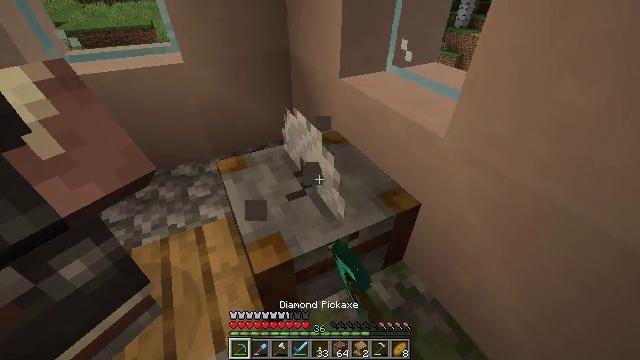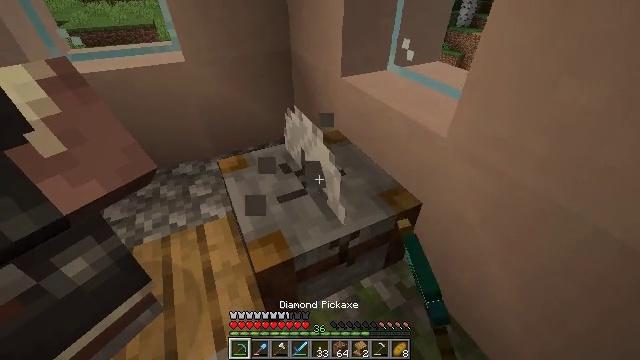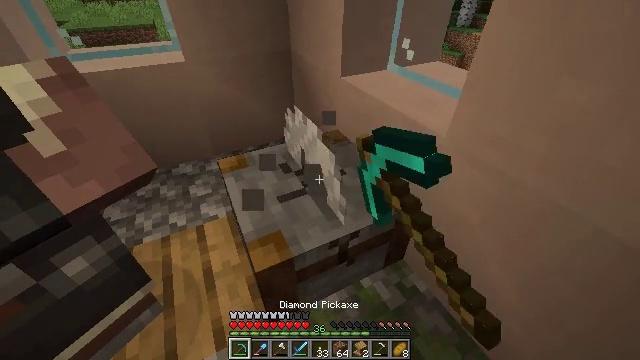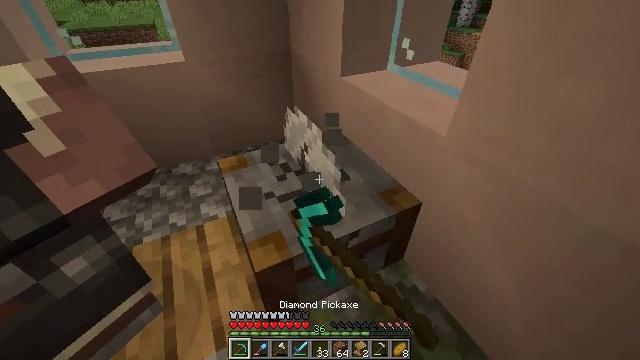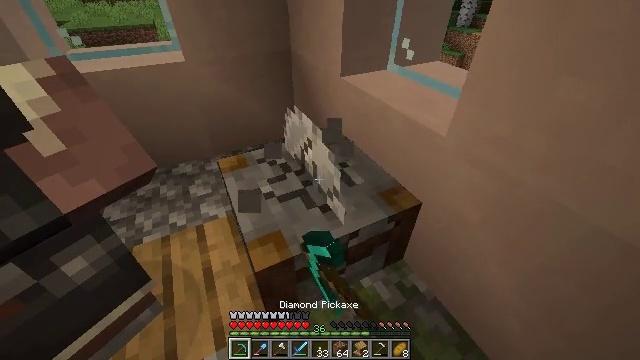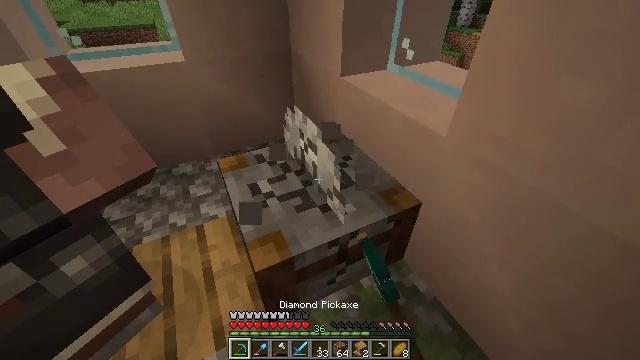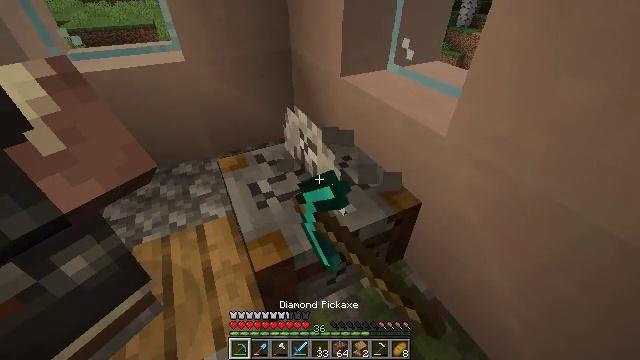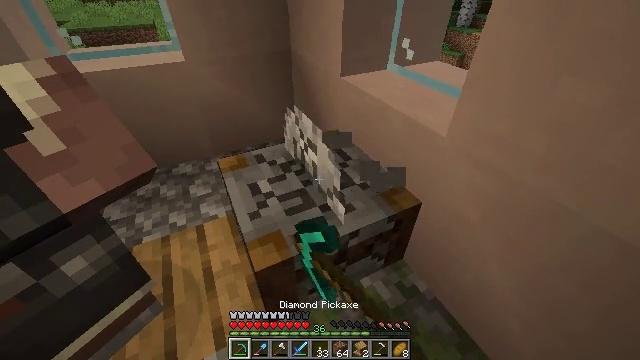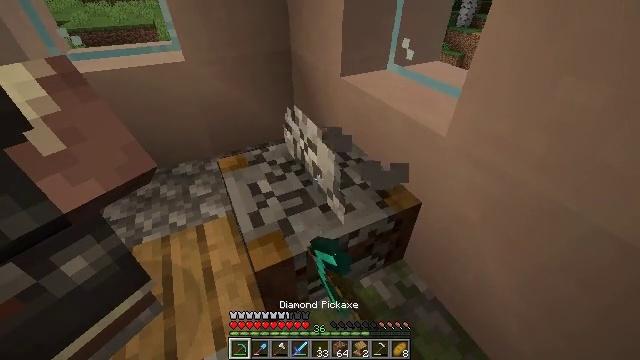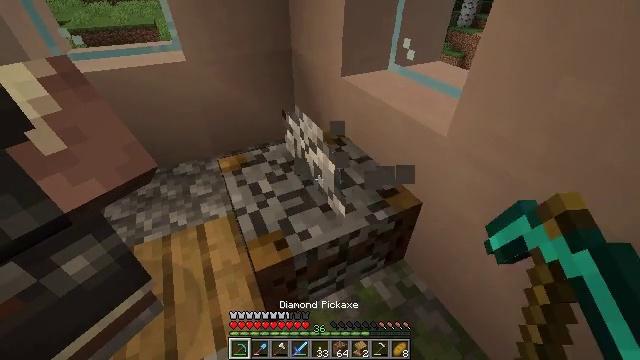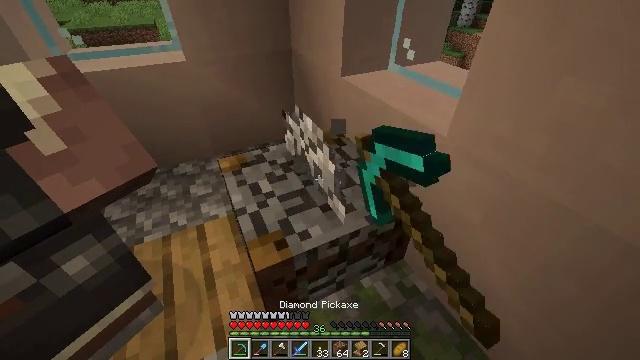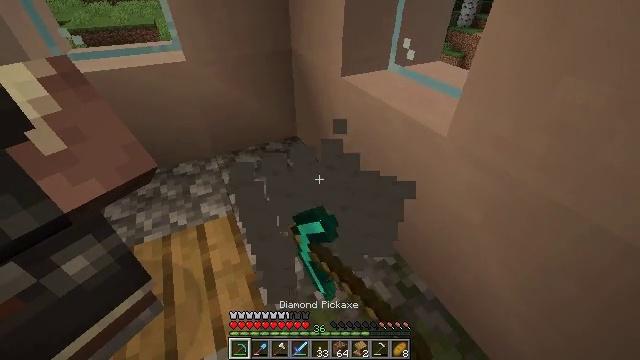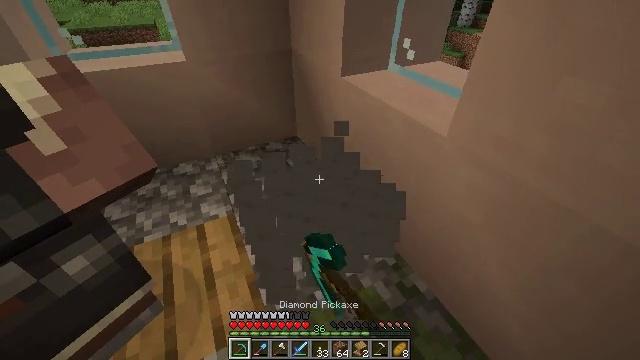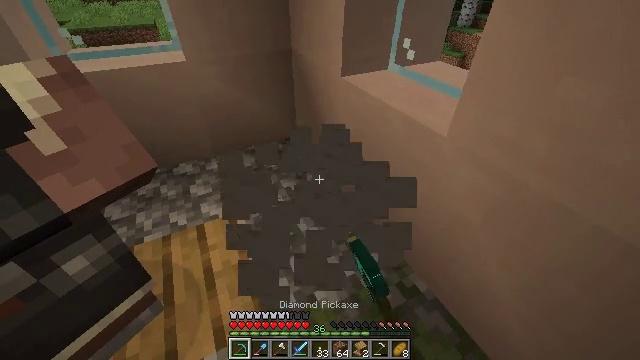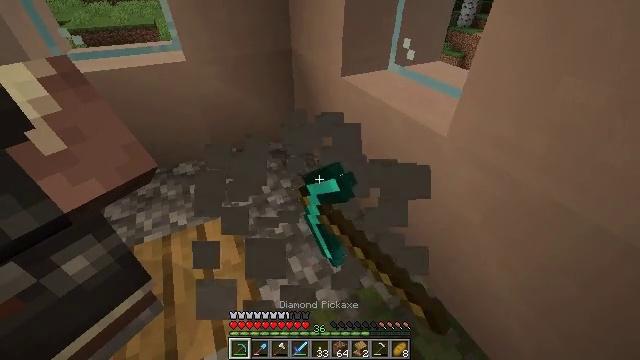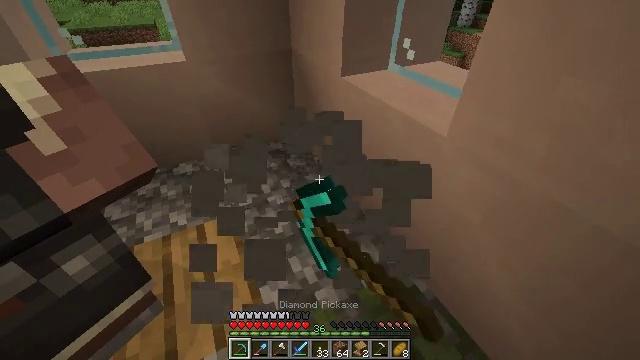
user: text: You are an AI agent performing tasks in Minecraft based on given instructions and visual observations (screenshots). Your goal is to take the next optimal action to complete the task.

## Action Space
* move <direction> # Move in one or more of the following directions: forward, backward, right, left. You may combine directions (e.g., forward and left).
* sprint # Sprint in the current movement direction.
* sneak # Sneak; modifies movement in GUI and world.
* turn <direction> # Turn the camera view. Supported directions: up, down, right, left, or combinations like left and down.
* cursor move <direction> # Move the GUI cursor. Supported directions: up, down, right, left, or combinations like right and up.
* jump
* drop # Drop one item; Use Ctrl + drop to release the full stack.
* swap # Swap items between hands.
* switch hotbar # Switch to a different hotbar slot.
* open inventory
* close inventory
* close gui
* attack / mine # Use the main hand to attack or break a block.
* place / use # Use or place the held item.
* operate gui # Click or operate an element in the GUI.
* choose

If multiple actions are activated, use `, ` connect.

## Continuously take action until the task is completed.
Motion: motion action
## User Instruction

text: Left click on the stonecutter to break it.
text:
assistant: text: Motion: attack / mine
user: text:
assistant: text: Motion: attack / mine
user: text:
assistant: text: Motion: attack / mine
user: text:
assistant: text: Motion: attack / mine
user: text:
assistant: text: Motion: attack / mine
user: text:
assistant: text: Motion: attack / mine
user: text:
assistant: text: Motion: attack / mine
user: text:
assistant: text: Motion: attack / mine
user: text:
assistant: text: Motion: attack / mine
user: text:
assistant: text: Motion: attack / mine
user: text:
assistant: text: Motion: attack / mine
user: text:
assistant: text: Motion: attack / mine
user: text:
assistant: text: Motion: attack / mine
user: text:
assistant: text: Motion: attack / mine
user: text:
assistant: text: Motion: attack / mine
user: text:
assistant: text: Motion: attack / mine